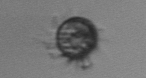
Label: Ciliophora